Aerial crown-view tile of a tropical tree (Barro Colorado Island, Panama), acquired 20240813:
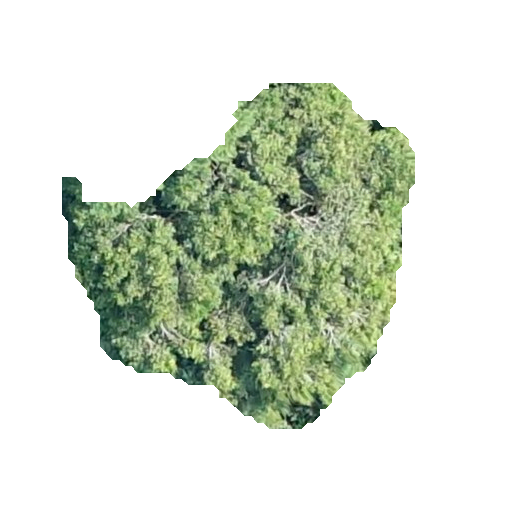
Species: Protium stevensonii
GBIF accepted scientific name: Tetragastris panamensis
Crown area: 118.779 m²